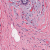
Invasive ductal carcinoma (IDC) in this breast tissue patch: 0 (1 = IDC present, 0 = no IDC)